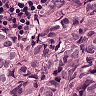
Metastatic tissue present: yes